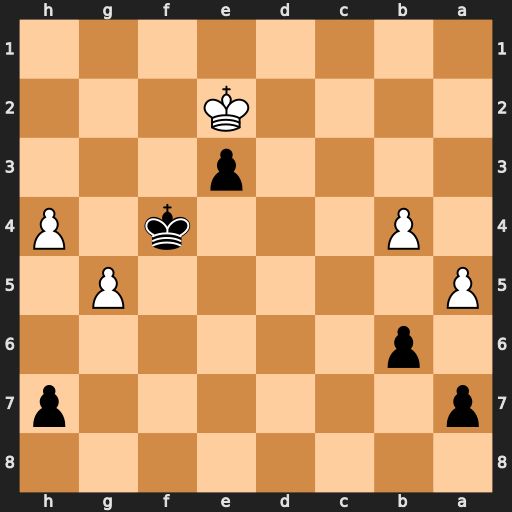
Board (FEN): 8/p6p/1p6/P5P1/1P3k1P/4p3/4K3/8
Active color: b
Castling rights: -
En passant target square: -
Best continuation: bxa5 bxa5 a6 h5 Kxg5